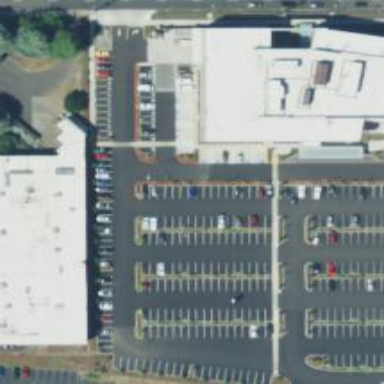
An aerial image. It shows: Parking space is available.